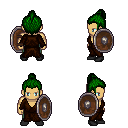
a pixel art fantasy rpg character, male body template, human, tanned skin, brown robe, teal pants, green short topknot hairstyle, black shoes, shield, four views (front, back, left, right), 2x2 character sprite sheet, small pixel art, hard edges, no anti-aliasing